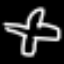
Label: airplane